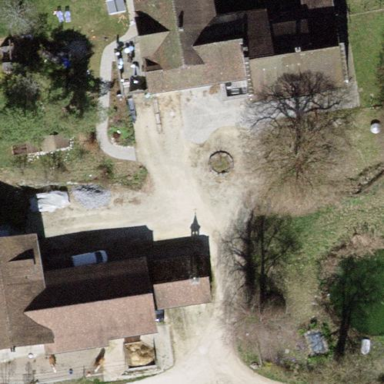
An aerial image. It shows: Farmyard area.